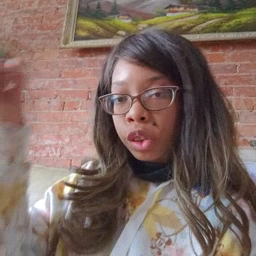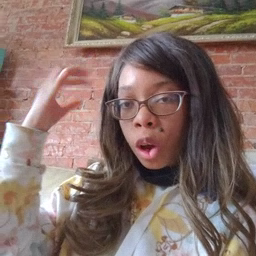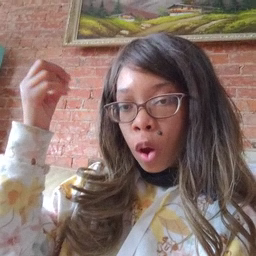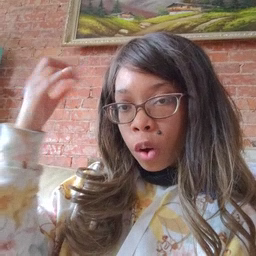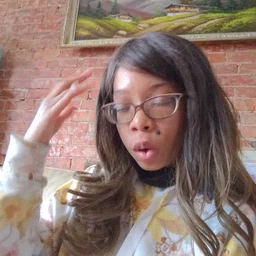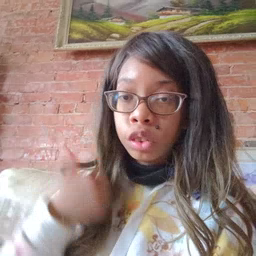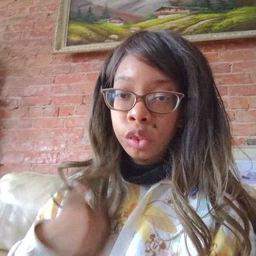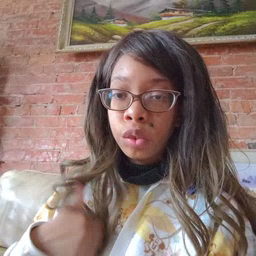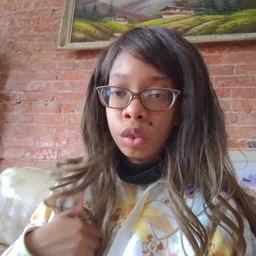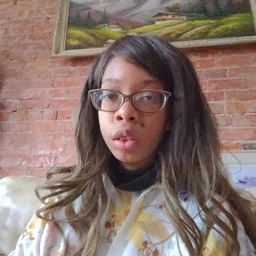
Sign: shower